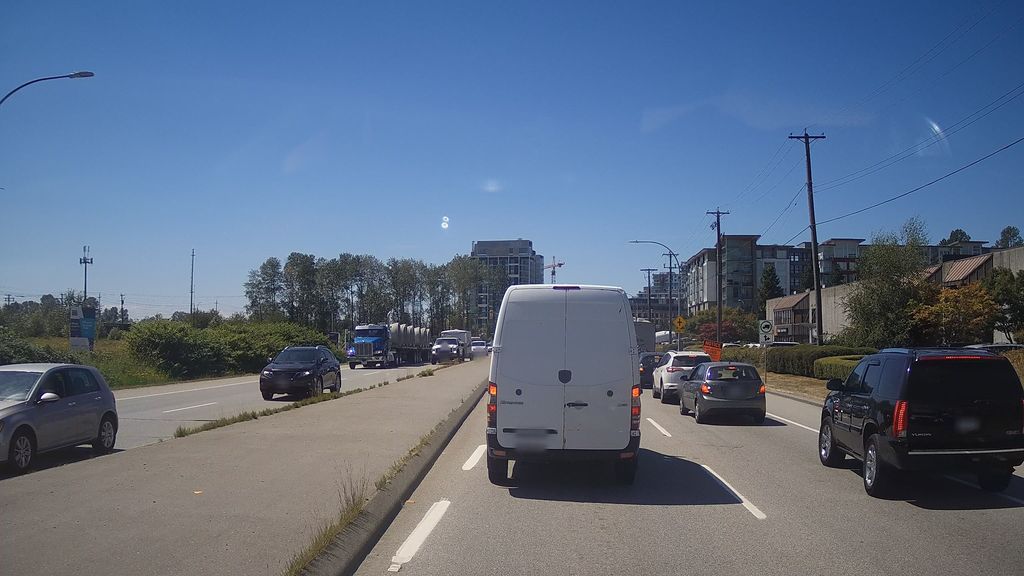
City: vancouver